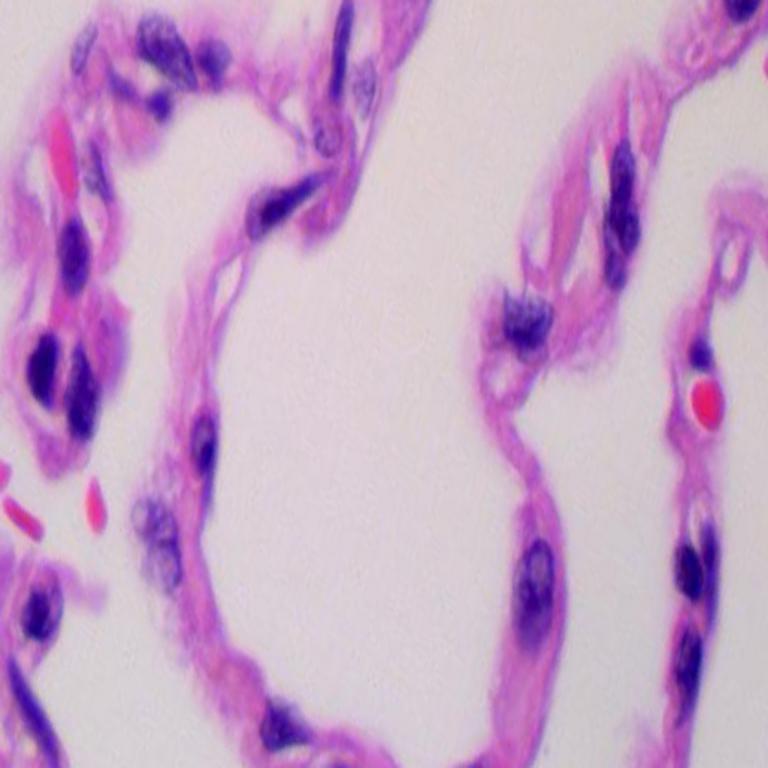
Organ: lung
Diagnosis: benign